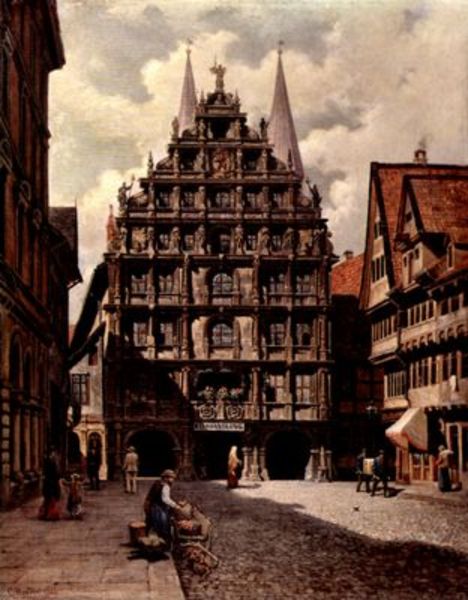
Titel: Braunschweig, Gewandhaus von Osten
Künstler: Carl Josef Alois Bourdet
Standort: Braunschweig
Institution: Städtisches Museum
Schlagwörter: blau, dunkel, himmel, mann, schatten, weiß, wolken, frauen, menschen, ocker, stadt, braun, fenster, frau, fussgänger, glas, grau, hell, licht, männer, schwarz, strasse, dach, gebäude, haus, rot, weg, wolke, beige, leute, malerei, alt, hemd, mensch, stein, steine, pfad, sonne, kind, personen, person, gotik, renaissance, kamin, turm, deutschland, bogen, fassade, pflaster, dorf, dächer, giebel, geschäfte, laden, läden, platz, weste, balkone, kirchtürme, bögen, erker, fugen, verkäufer, bürgersteig, gehsteig, türme, dachfenster, fliesen, gehweg, kopfsteinpflaster, pflastersteine, trottoir, jalousie, rathaus, arkaden, voluten, dunkels, anwesen, sonnenschein, fachwerk, marktplatz, gaube, markise, schindeldächer, fassde, satteldächer, straßenrand, bremen, kopfsteinplaster, schuhputzer, volutengiebel, hildesheim, arkkade, kornhaus